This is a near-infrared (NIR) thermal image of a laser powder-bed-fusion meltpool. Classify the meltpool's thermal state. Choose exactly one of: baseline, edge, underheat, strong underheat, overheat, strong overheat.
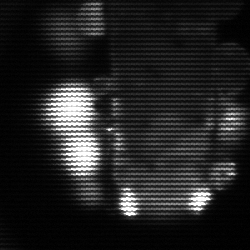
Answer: strong underheat